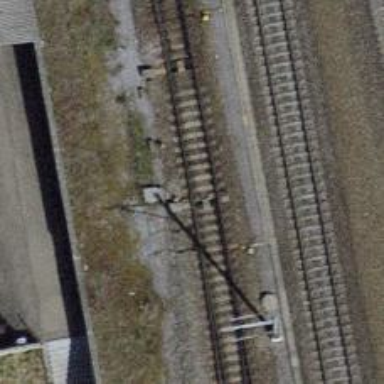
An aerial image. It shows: Single-track electrified railway spur with contact line for service.